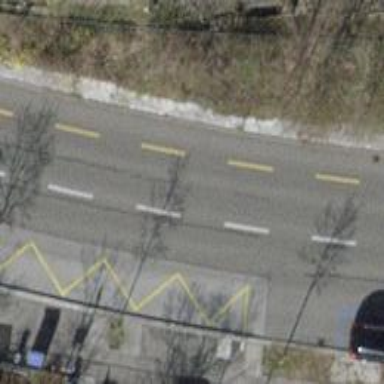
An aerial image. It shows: Public transport stop position.